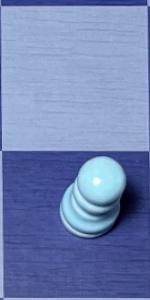
Label: Pawn_White